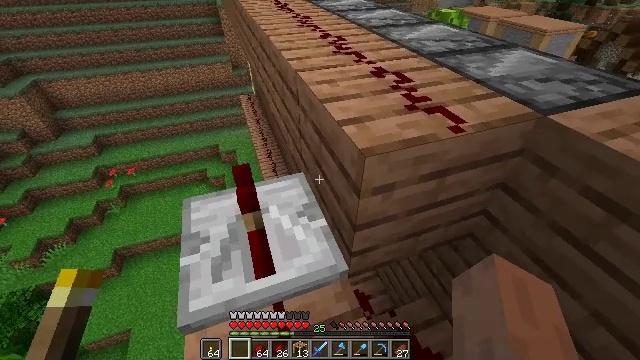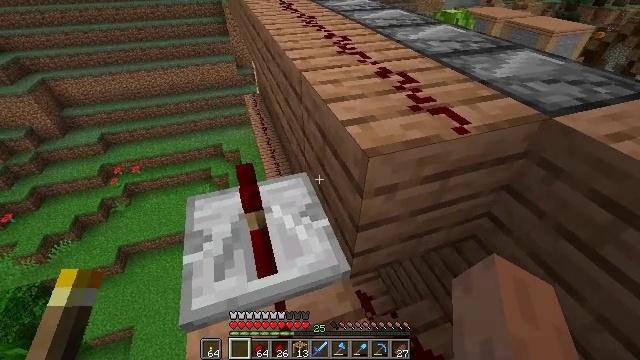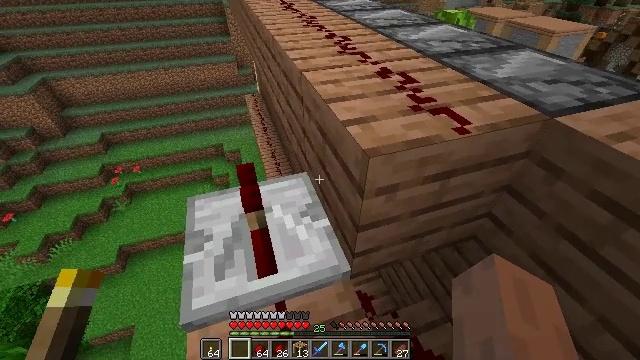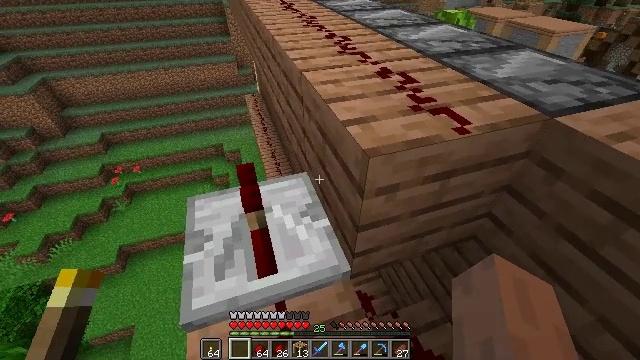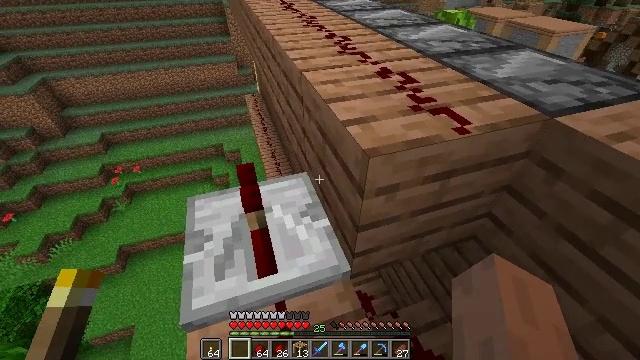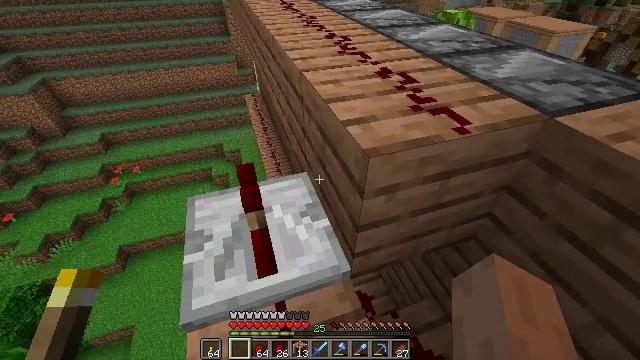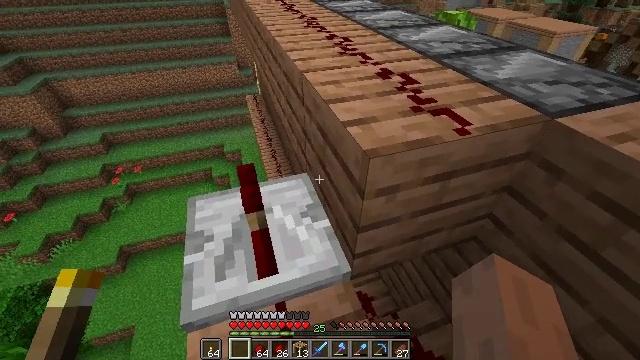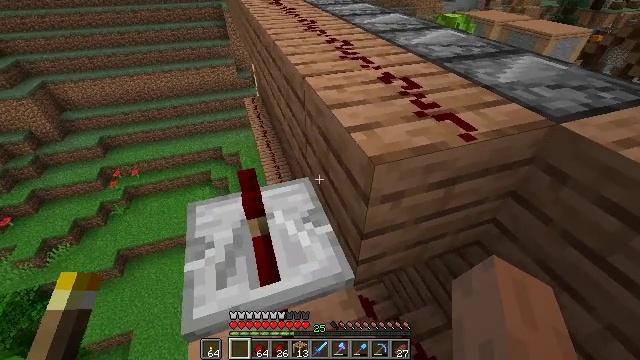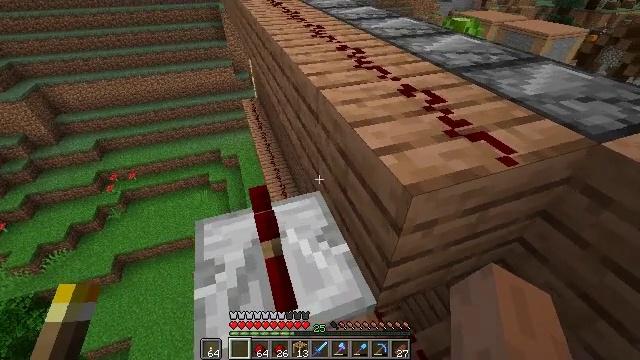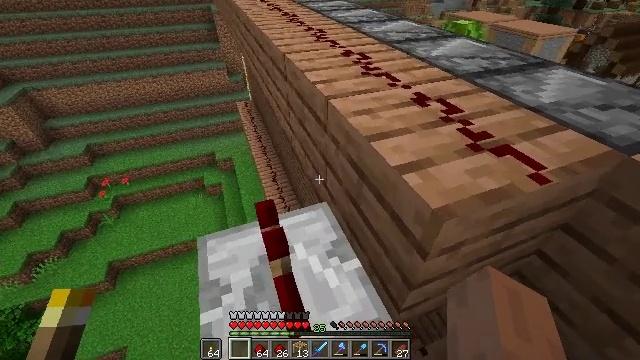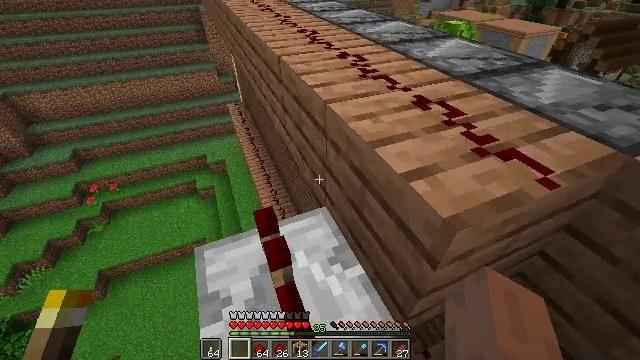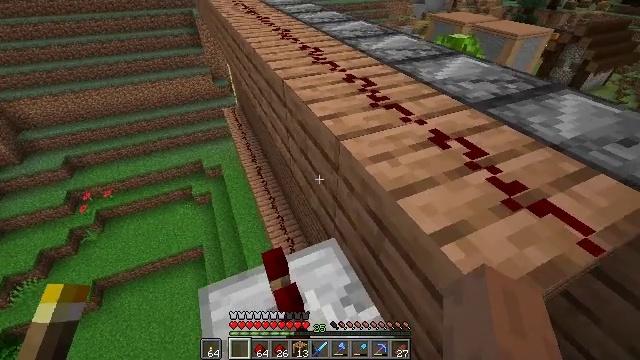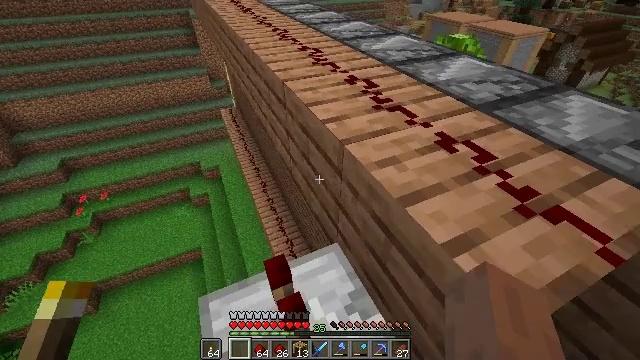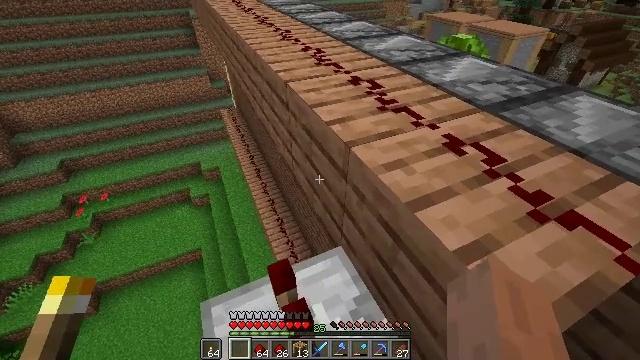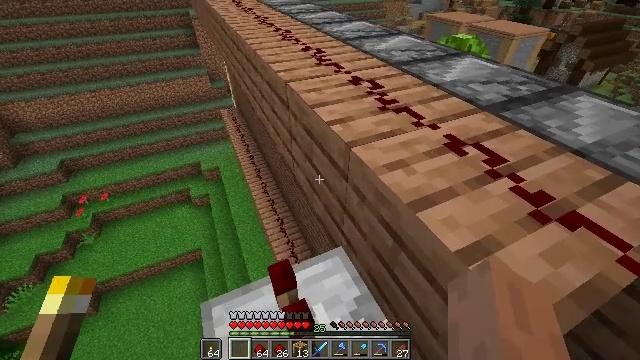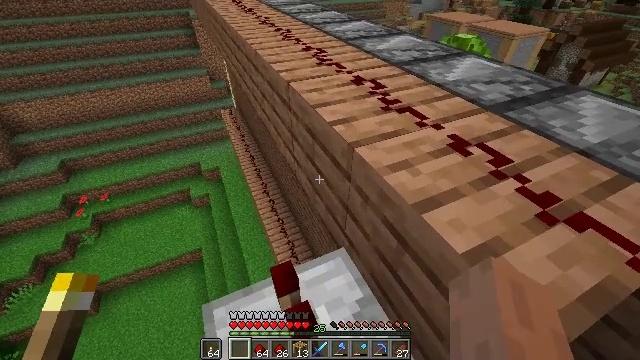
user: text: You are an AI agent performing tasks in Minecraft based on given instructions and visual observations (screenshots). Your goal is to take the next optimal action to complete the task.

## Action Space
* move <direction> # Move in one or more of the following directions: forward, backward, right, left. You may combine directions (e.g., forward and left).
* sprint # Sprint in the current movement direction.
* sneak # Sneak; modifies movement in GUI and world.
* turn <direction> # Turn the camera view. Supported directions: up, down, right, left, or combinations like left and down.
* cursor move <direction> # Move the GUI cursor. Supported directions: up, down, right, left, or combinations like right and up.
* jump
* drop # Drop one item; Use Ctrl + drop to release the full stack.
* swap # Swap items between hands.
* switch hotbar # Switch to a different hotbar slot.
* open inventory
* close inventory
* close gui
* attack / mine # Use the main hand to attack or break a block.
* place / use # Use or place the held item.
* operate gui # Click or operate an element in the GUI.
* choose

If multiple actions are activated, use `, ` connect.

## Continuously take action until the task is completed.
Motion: motion action
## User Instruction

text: Dismantle the repeater.
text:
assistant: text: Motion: no_op
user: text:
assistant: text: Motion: no_op
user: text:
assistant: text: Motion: no_op
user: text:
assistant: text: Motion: no_op
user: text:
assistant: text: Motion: no_op
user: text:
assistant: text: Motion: no_op
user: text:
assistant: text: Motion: move forward and move left
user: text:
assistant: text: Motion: move forward and move left
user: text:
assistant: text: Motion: move forward and move left, turn right
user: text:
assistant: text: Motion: move forward, turn right
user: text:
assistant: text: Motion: turn right
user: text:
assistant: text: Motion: no_op
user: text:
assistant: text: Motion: no_op
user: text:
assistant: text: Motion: no_op
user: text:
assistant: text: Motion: no_op
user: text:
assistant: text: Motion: no_op
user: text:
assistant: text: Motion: no_op
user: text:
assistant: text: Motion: no_op
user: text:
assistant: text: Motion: no_op
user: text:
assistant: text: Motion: no_op
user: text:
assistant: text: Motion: no_op
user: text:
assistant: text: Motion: no_op
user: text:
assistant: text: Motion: no_op
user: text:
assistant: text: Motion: turn right
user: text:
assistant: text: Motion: turn right
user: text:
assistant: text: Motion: turn right
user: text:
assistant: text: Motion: turn right
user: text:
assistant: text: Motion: turn right
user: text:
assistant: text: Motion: turn right
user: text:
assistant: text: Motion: turn right